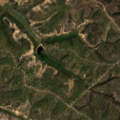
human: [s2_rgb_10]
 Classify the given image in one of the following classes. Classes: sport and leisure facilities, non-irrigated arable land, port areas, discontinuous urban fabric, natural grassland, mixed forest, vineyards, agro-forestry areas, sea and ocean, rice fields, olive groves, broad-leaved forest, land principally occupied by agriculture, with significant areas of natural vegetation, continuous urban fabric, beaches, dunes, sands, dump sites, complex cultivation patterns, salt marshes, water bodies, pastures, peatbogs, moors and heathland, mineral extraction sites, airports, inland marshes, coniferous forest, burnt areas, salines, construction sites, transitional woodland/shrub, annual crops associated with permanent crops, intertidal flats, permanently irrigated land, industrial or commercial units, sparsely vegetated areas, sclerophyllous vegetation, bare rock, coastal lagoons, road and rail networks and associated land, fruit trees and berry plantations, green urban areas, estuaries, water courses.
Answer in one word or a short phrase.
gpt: permanently irrigated land, broad-leaved forest, transitional woodland/shrub